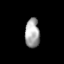
Tissue: lung
Cell type: Myeloid cells
Senescence score: 0.2038
Nuclear area (px): 415
Mean DAPI intensity: 164.976